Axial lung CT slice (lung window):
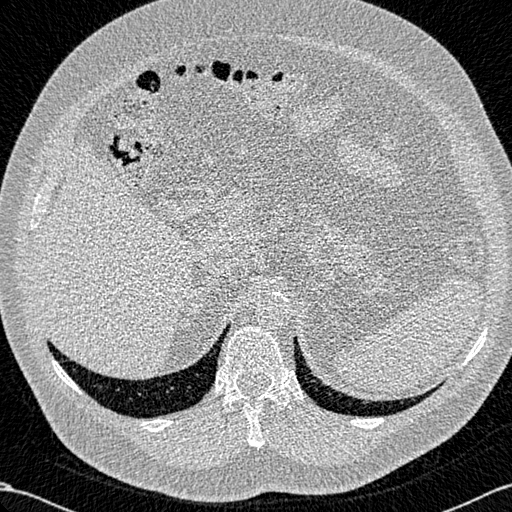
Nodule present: no